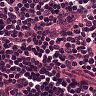
Metastatic tissue present: no